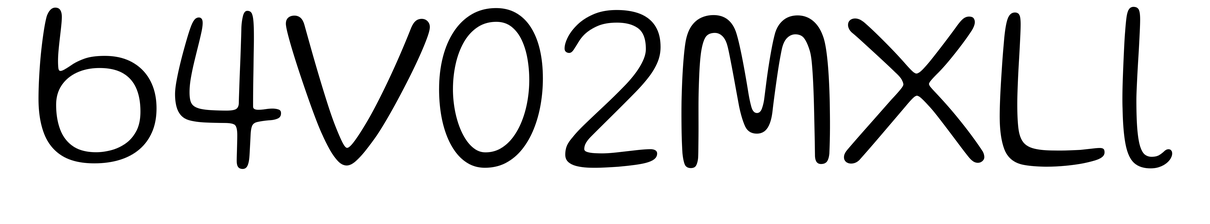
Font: Gluten_ExtraLight